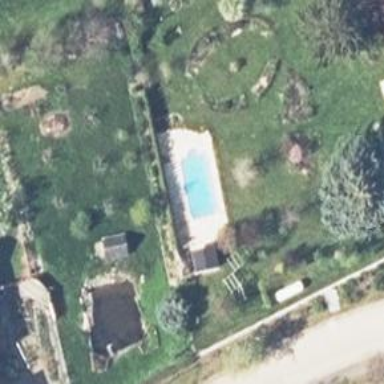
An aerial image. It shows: Swimming pool located in leisure land.